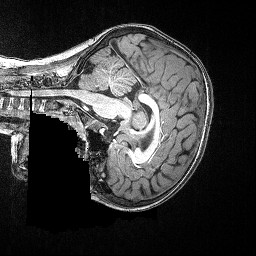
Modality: T1w
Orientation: sagittal
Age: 83
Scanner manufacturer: siemens
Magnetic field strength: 3 T
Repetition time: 2.5 s
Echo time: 0.00347 s